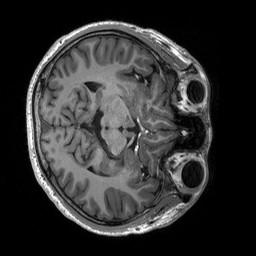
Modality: T1w
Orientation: axial
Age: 23
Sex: male
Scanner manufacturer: siemens
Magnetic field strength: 3 T
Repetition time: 2.53 s
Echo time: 0.00227 s